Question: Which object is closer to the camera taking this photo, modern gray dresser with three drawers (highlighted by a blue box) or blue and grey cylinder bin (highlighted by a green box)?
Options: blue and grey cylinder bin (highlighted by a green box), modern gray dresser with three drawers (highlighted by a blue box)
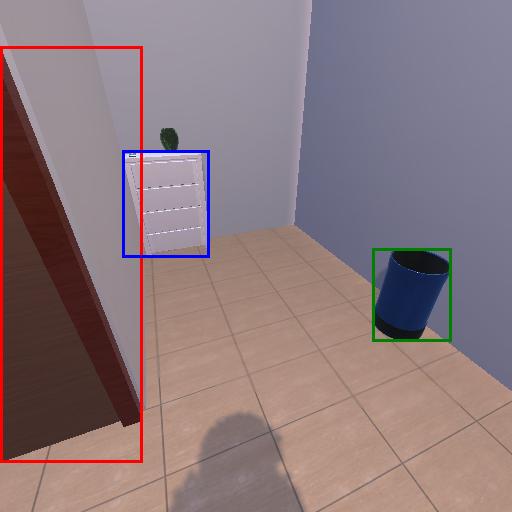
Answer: blue and grey cylinder bin (highlighted by a green box)